Question: I have a relationship like this:
'''
class Foo {
static hasMany = [bars: Bar, things: Thing]
}
class Bar {
// Has nothing to tie it back to Foo or Thing
}
class Thing {
// Has nothing to tie it back to Foo or Bar
}
'''

I have the following query with the following parameters, most of which are used for pagination with flexigrid. This query gets all instance of 'Thing' that are associated with a specific instance of 'Bar' via 'Foo'. So if my instance of 'Bar' was 'Bar1' would expect my query to return 'Thing1' and 'Thing2':
'''
def obj = Bar.get( 1 ) // Get Bar1
def max = params.int( "max" ) ?: 100 // Default max returned results is 100 unless otherwise specified
def offset = params.int( "offset" ) ?: 0 // Default offset is 0 unless otherwise specified
def sortname = params.sortname ?: "id" // Default is id, but could be any member of Thing that is not a "hasMany"
def sortorder = params.sortorder ?: "ASC" // Default is ASC, but could be DESC
def namedParams = [ obj: obj, max: max, offset: offset ]
Thing.executeQuery( "SELECT DISTINCT f.things FROM Foo f INNER JOIN f.things things INNER JOIN f.bars bars WHERE bars =:obj ORDER BY ${sortname} ${sortorder}", namedParams )
'''
Hibernate does not allow the usage of named parameters to specify the 'ORDER BY' clause, so I just interpolated the string. The problem is that the results are not ordered as I have specified. When using 'ORDER BY id' Grails tells me 'id' is ambiguous.
'sortname''Thing'
Some of the things I have tried:
'''
ORDER BY Thing.id // Fail
ORDER BY f.things.id // Fail
ORDER BY things.id // FAIL!
'''
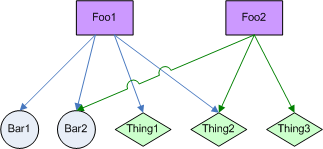
Answer: The query should be:
'''
SELECT DISTINCT thing FROM Foo f
INNER JOIN f.things thing
INNER JOIN f.bars bar
WHERE bar = :obj
ORDER BY thing.id
'''
i.e. you should use the alias of the entity in the select clause instead of its path, and use the same alias in the order by clause.